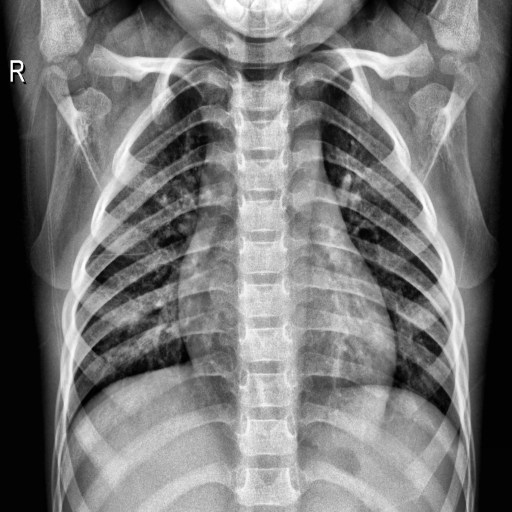
Finding: NORMAL